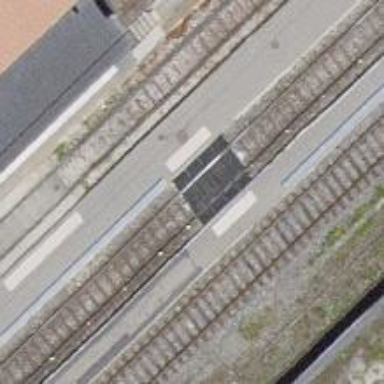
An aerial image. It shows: Crossing for the railway.